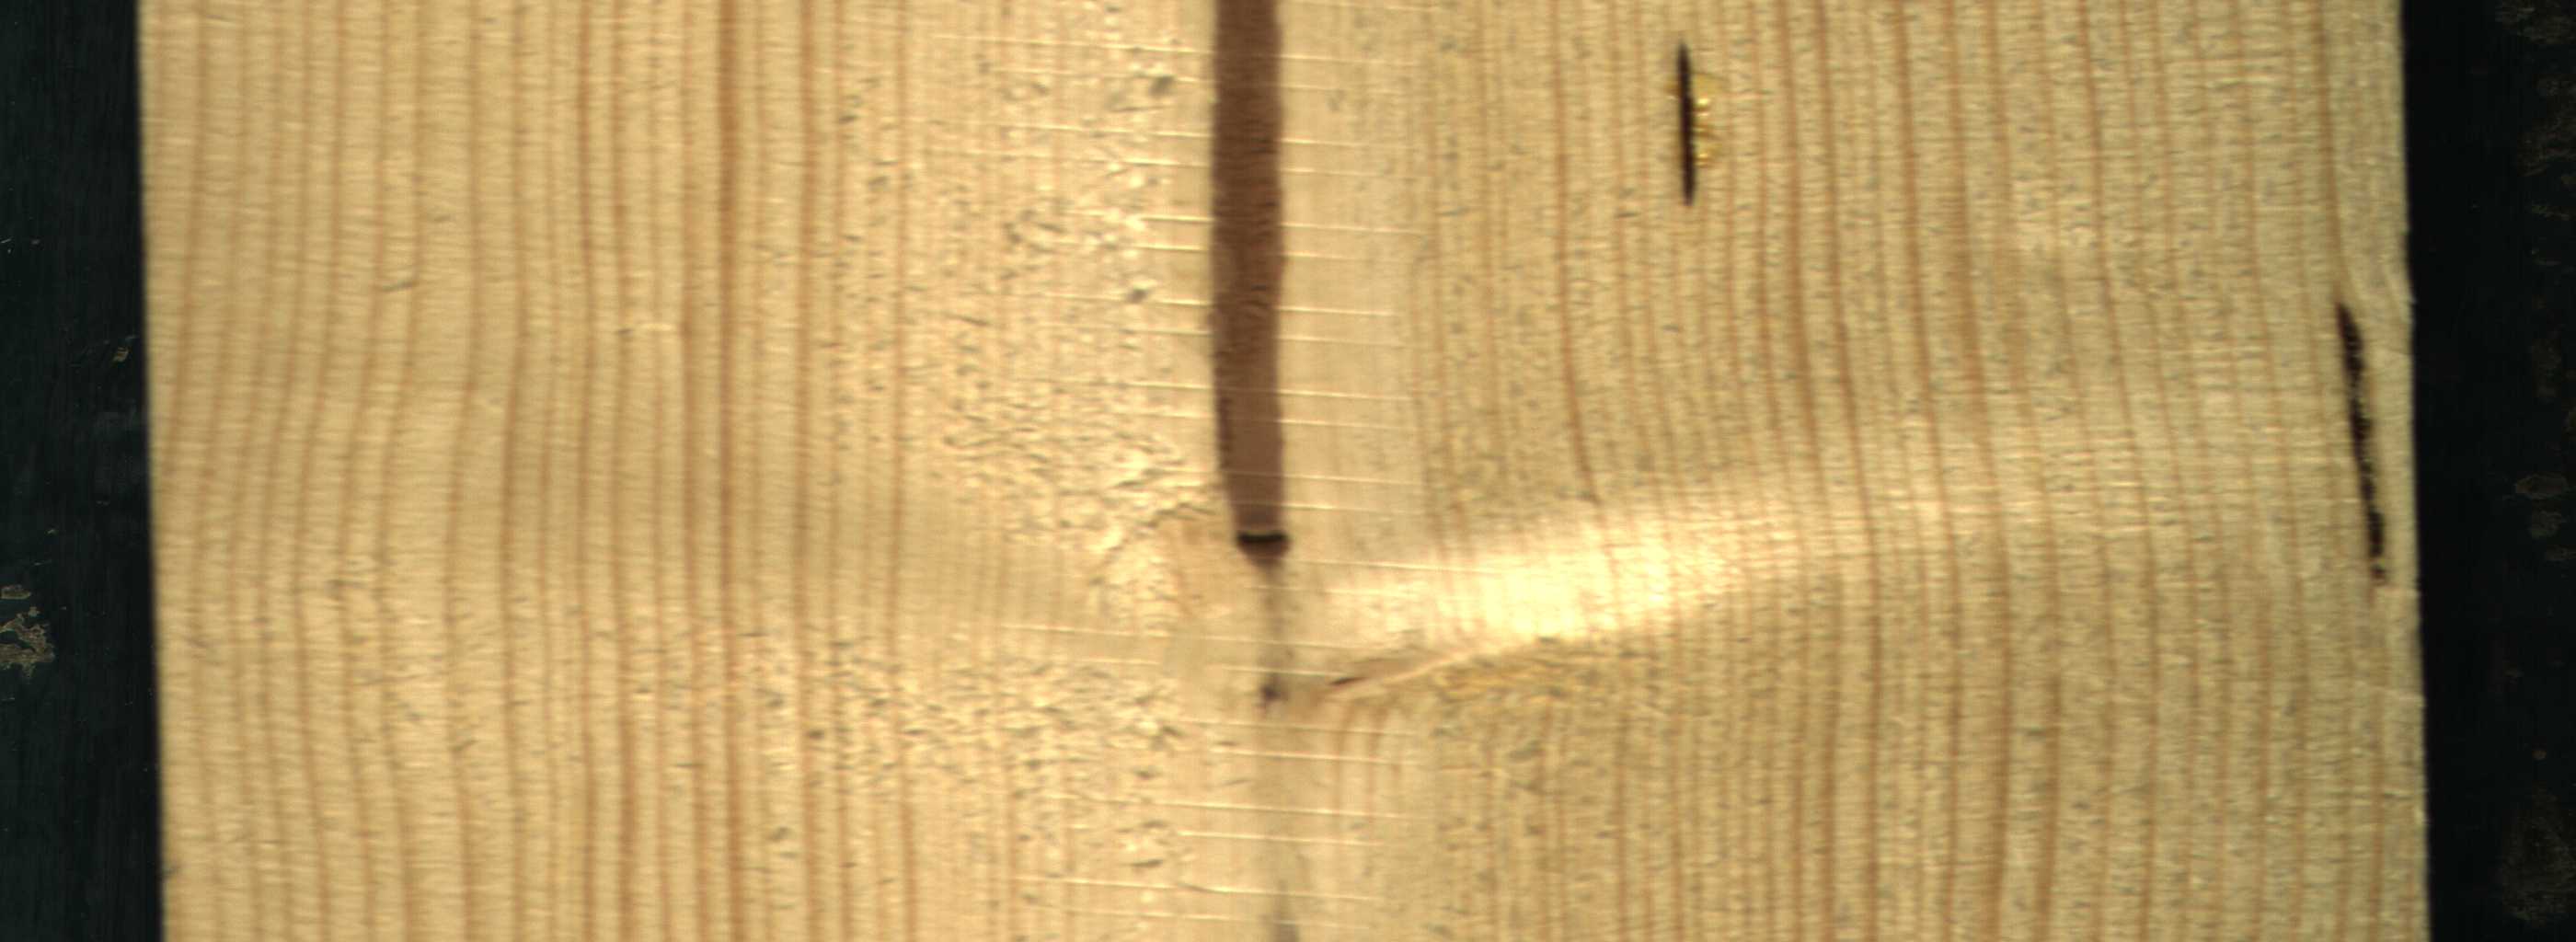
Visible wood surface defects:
Marrow
resin
resin